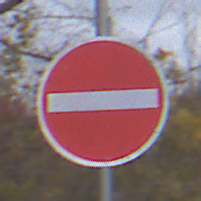
Verkehrszeichen: VerbotDerEinfahrt
Umgebung: Outdoor, Nature
Tageszeit: MorningAfternoon
Wetter: Overcast
Licht: Natural
Jahreszeit: NotSpecified
Kontrast: LowContrast